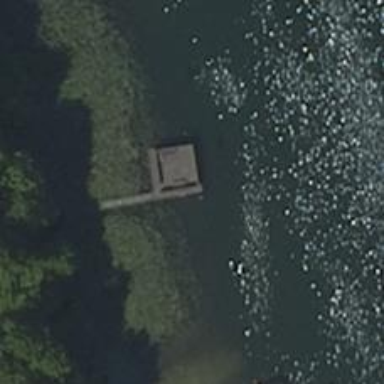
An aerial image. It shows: Man-made pier.